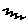
Label: zigzag